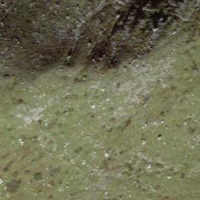
EUNIS habitat code: 23
Species observed at this site:
Aglais urticae
Prunella collaris